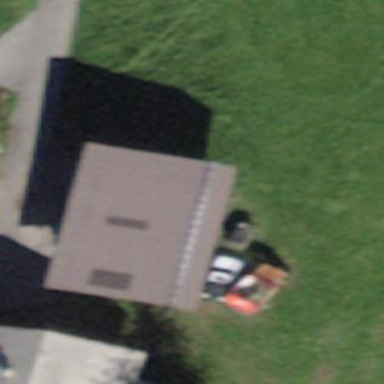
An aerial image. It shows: Garage building.